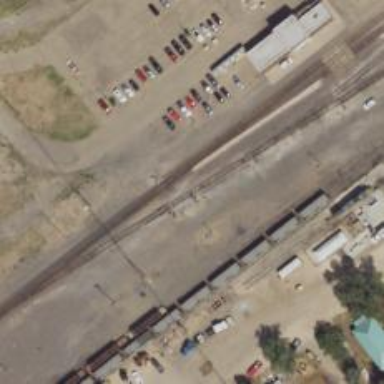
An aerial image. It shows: Railway siding for service.